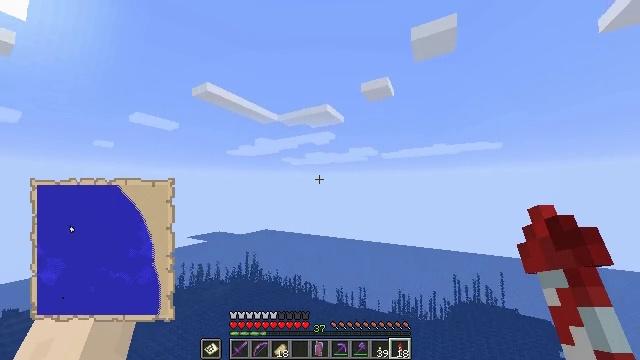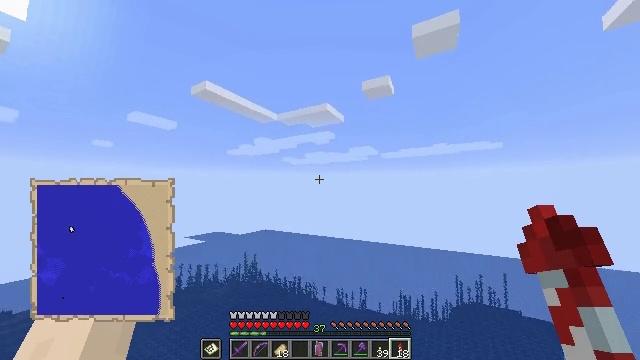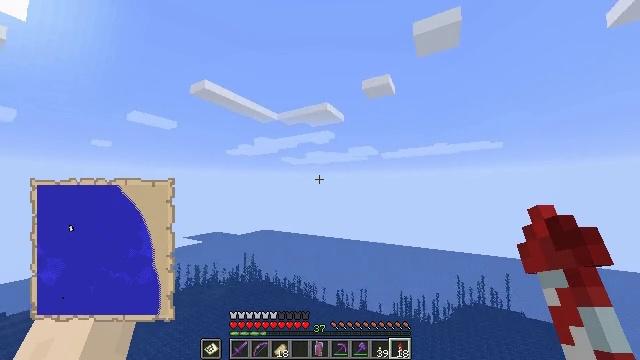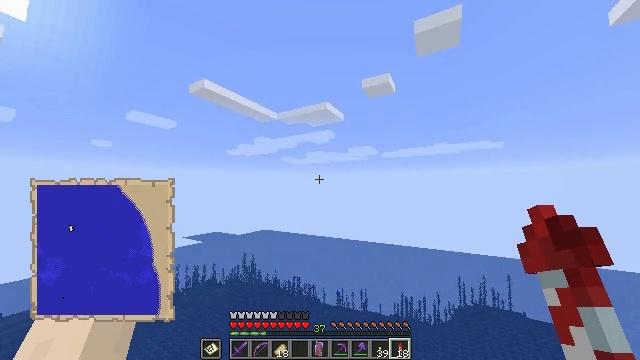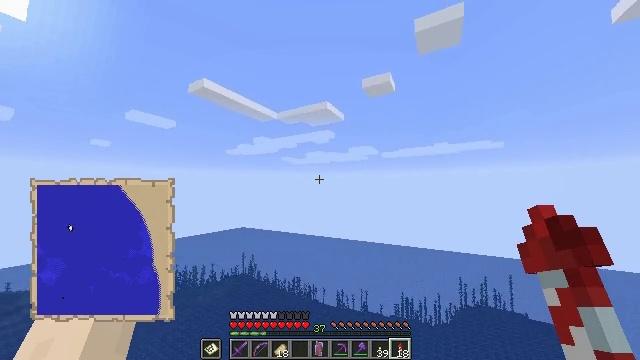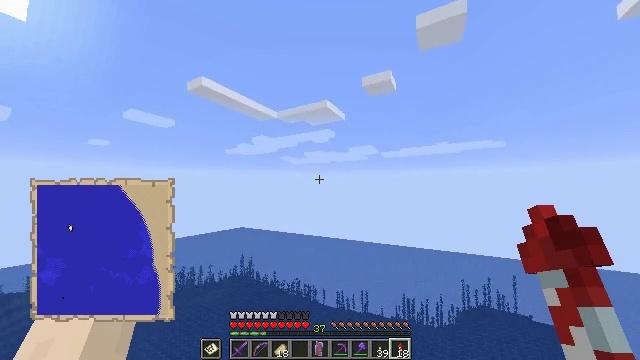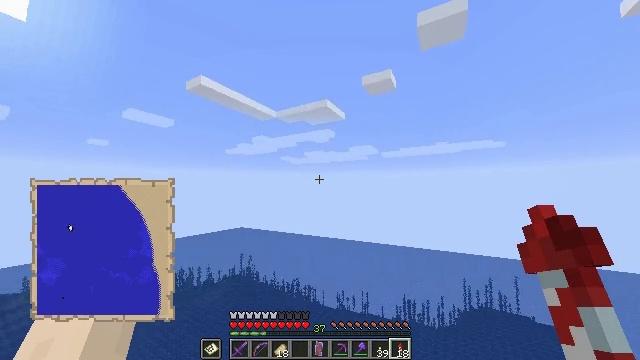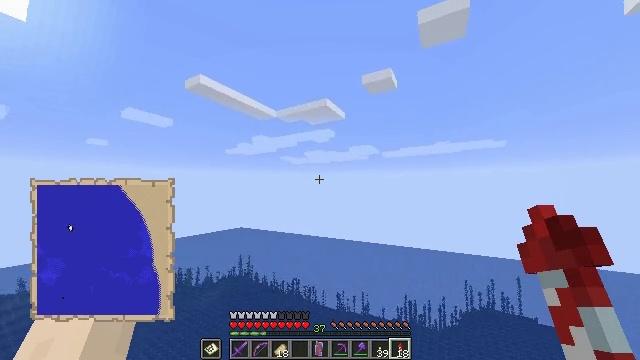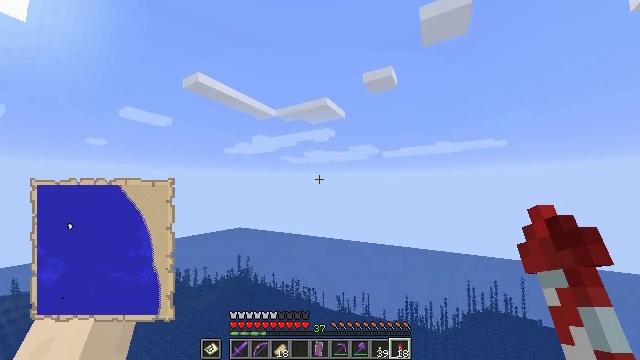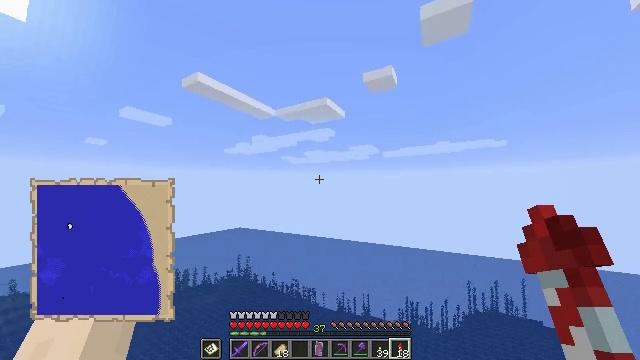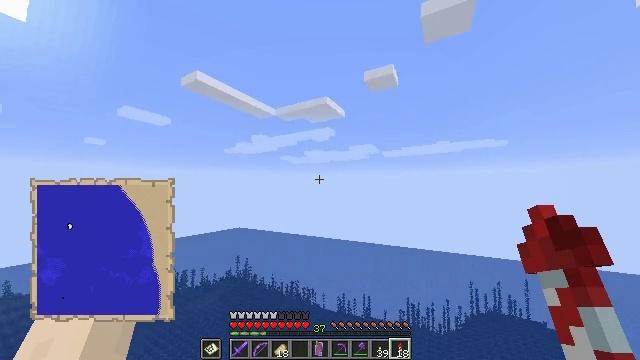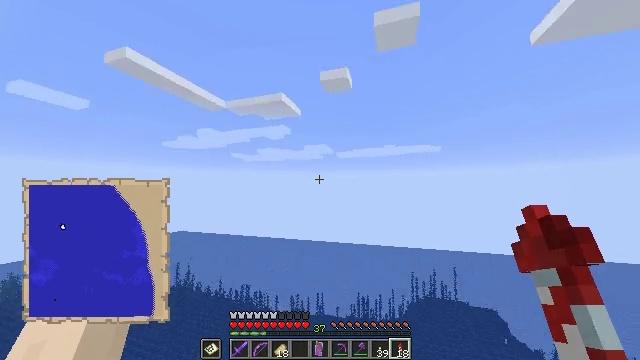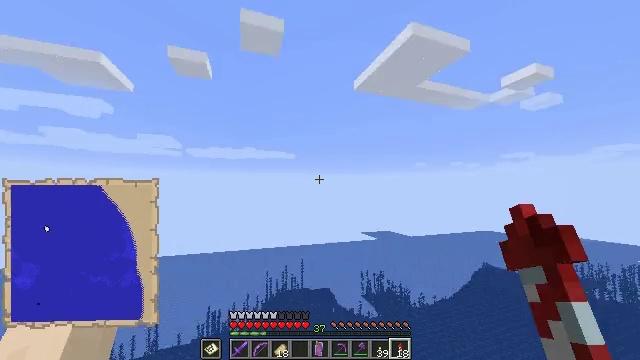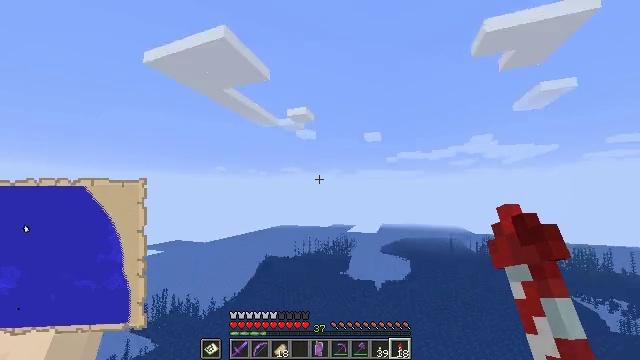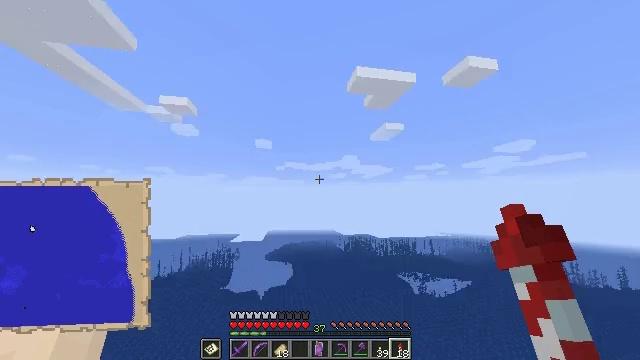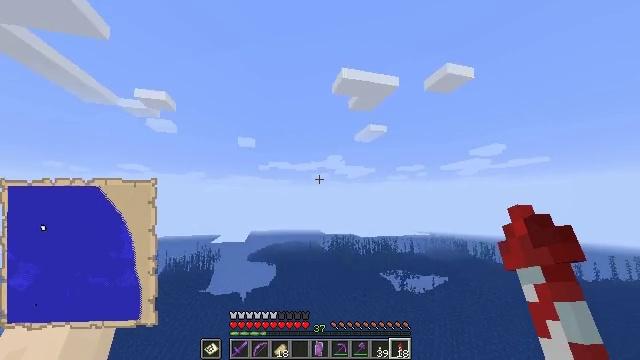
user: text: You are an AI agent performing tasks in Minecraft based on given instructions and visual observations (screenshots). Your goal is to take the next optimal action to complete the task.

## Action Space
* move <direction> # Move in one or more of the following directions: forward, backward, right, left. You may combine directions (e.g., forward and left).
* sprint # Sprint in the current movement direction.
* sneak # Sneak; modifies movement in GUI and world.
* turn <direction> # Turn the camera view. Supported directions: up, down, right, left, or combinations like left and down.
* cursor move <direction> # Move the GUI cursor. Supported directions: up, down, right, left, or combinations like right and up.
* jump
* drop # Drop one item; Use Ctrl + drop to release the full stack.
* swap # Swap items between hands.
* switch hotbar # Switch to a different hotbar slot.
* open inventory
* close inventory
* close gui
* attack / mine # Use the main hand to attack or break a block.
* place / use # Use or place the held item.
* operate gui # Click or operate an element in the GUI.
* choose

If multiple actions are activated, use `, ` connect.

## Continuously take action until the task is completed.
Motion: motion action
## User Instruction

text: Open the crafting grid to craft the filled map.
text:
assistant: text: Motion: move forward, sprint
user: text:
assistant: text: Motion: move forward, sprint
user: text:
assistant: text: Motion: move forward, sprint
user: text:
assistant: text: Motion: move forward, sprint
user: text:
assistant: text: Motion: move forward, sprint
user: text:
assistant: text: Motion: move forward, sprint
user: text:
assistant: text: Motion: move forward, sprint
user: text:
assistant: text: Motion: move forward, sprint
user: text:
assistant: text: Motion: move forward, sprint
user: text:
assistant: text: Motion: move forward, sprint
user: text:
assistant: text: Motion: move forward, sprint, turn right
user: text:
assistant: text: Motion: move forward, sprint, turn right
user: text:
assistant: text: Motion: move forward, sprint, turn right and up
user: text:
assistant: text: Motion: move forward, sprint, turn right and up
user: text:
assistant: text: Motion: move forward, sprint, turn right
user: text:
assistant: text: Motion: move forward, sprint, turn right
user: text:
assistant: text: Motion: move forward, sprint, turn right
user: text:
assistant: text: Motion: move forward, sprint, turn right
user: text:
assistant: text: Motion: move forward, sprint, turn right
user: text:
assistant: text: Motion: move forward, sprint
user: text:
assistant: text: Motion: move forward, sprint
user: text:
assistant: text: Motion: move forward, sprint
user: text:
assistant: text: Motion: move forward, sprint, turn right
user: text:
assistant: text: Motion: move forward, sprint
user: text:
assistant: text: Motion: move forward, sprint
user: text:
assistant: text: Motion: move forward, sprint, turn right
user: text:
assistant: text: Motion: move forward, sprint
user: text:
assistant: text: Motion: move forward, sprint
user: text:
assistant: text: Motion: move forward, sprint
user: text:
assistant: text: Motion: move forward, sprint, turn left and up